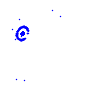
Particle: electron